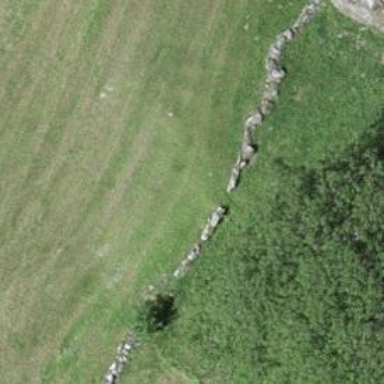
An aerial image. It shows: Wall made of dry stone.